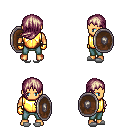
a pixel art fantasy rpg character, male body template, human, tanned skin, gold chest armor, teal pants, white blonde left-swept hairstyle, gold gloves, white slippers, shield, four views (front, back, left, right), 2x2 character sprite sheet, small pixel art, hard edges, no anti-aliasing